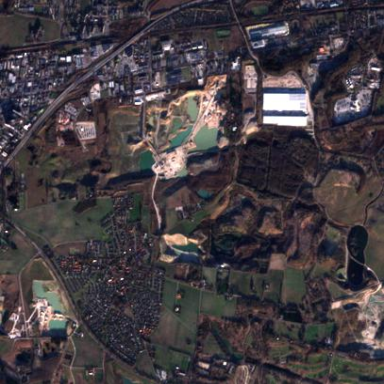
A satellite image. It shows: Quarry that contains sand and gravel resources.